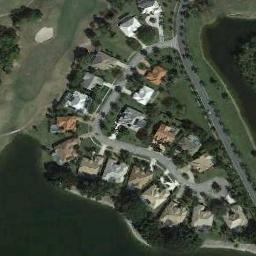
Label: residential